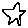
Label: star